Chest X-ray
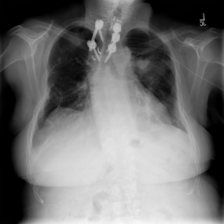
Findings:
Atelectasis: negative
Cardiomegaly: negative
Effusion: negative
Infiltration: negative
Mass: positive
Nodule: negative
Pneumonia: negative
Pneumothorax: negative
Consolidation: negative
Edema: negative
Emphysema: negative
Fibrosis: negative
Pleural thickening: negative
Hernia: negative